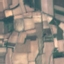
Land use / land cover class: PermanentCrop